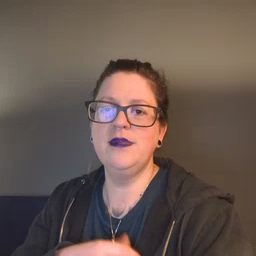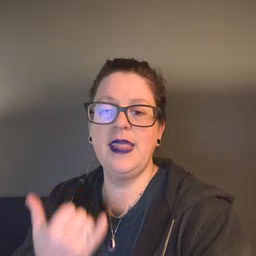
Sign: now